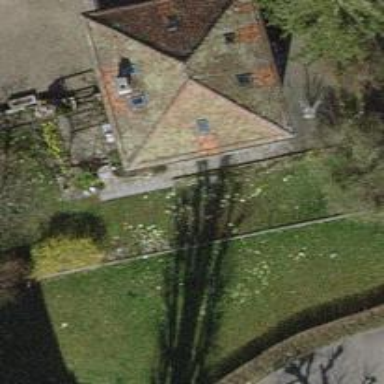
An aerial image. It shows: Detached building with half-hipped roof shape.